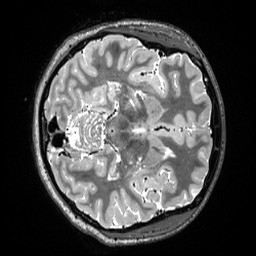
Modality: T2w
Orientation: axial
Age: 34
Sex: female
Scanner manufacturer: siemens
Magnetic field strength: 3 T
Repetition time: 3.2 s
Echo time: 0.563 s